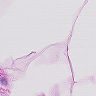
Metastatic tissue present: no